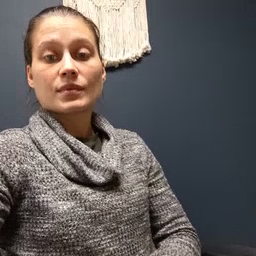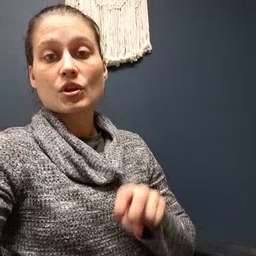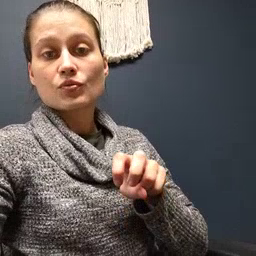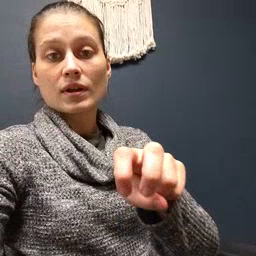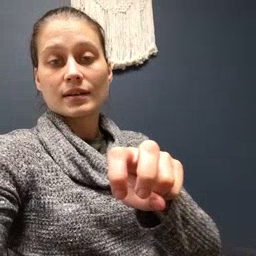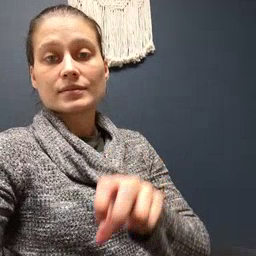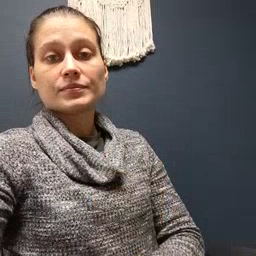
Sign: ride